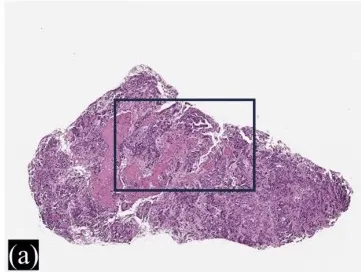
Histopathology of the gallbladder tumor obtained from biopsy during endoscopic retrograde cholangiopancreatography. . Atypical cells proliferate in tubular and vesicular shapes, indicating adenocarcinoma. (a) Hematoxylin and eosin stain (40x magnification).
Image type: pathology (h&e)